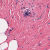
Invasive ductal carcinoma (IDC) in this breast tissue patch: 0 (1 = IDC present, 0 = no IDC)